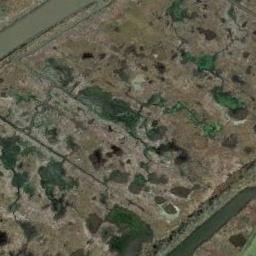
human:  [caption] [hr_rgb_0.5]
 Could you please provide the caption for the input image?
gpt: The wetland consists of bare land, Green plants and water .

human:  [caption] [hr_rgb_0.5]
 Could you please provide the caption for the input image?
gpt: This wetland has less than ten percent vegetation coverage .

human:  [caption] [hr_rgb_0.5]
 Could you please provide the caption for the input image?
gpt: There is a dune with sparse green plants in the river .

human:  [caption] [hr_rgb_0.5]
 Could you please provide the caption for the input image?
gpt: Many waters of different sizes are surrounded by wetlands .

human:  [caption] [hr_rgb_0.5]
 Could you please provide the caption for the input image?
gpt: There are some green plants on the wetland .